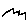
Label: zigzag